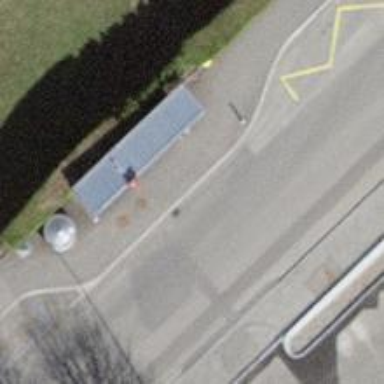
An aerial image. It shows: Bus stop with sheltered platform for public transport.